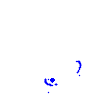
Particle: electron